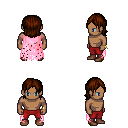
a pixel art fantasy rpg character, male body template, human, dark skin, pink tattered cape, red pants, brown long bangs hairstyle, bracelets, brown shoes, four views (front, back, left, right), 2x2 character sprite sheet, small pixel art, hard edges, no anti-aliasing